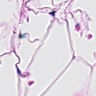
Metastatic tissue present: no